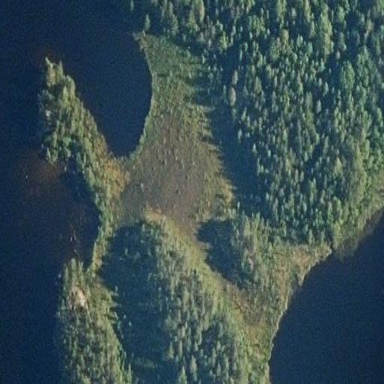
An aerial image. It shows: Bog wetland area.